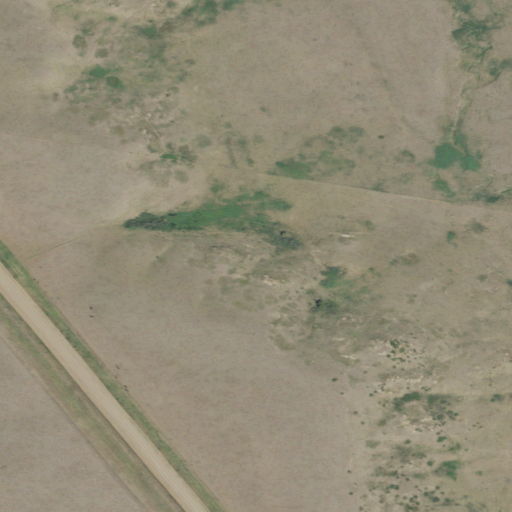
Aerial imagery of ridge(s) in Montana named Windy Ridge containing shrub and grassland